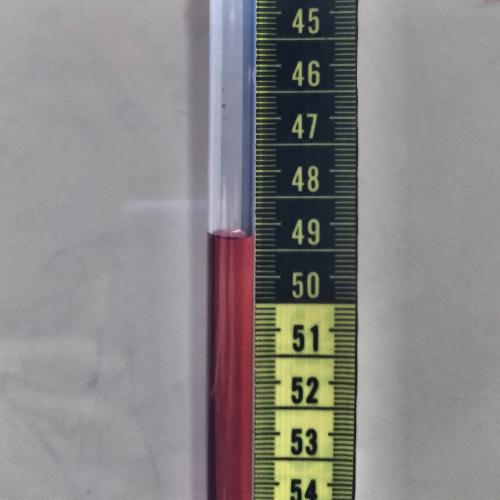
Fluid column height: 49.2 cm